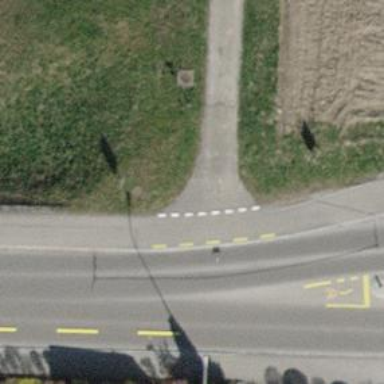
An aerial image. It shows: Asphalt track with grade1 quality.